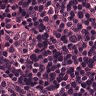
Metastatic tissue present: no